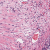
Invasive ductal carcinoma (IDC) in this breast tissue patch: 1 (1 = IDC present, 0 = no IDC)